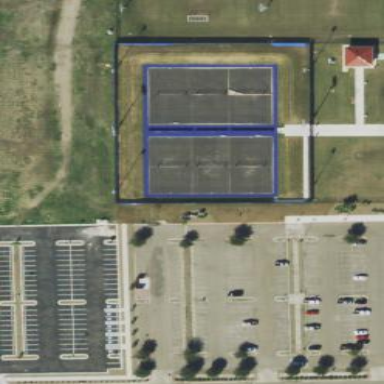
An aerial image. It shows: Tennis court on pitch.